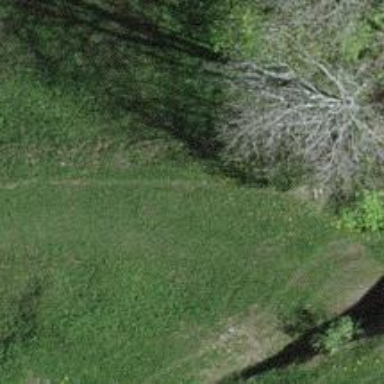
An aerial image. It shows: Path.